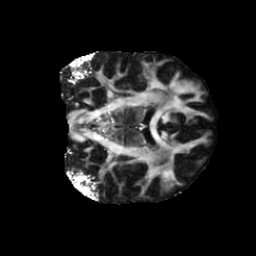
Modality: FA
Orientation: coronal
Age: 25
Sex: female
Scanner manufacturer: siemens
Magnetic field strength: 6.98 T
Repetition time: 7.776 s
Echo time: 0.076 s